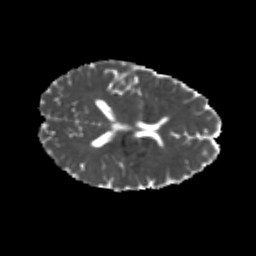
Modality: MD
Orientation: axial
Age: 24
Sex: male
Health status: healthy
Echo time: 0.074 s